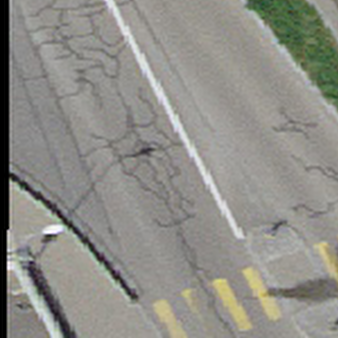
Label: other